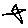
Label: star